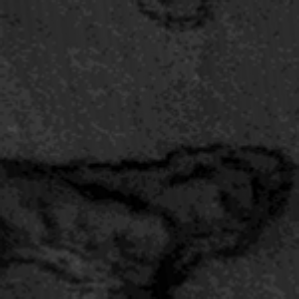
Label: frost